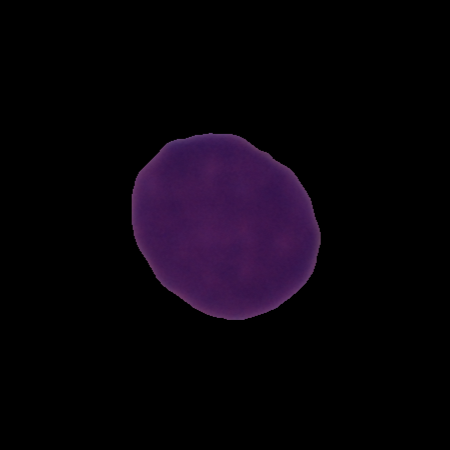
Label: cancer